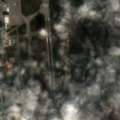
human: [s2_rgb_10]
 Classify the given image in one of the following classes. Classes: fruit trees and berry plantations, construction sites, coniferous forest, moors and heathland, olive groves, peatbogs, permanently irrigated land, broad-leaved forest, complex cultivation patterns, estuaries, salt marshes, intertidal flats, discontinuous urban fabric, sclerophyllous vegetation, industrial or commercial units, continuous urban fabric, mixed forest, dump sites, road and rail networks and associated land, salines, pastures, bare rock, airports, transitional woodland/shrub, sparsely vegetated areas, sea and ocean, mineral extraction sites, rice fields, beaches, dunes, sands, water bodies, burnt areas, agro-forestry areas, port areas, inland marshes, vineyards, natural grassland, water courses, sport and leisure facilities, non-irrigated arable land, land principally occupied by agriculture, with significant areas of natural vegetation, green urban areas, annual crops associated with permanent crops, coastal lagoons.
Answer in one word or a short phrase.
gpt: airports, non-irrigated arable land, water bodies